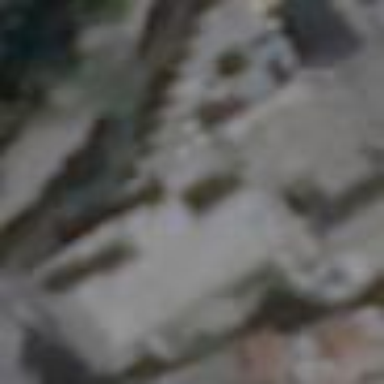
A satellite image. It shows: Hospital building.